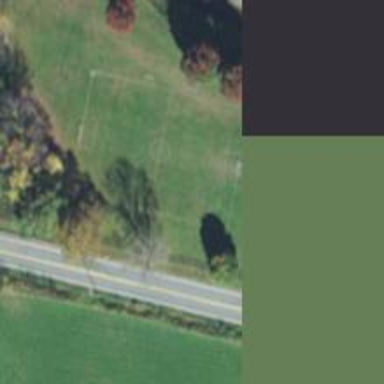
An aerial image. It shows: Soccer pitch designated for leisure and sports activities.